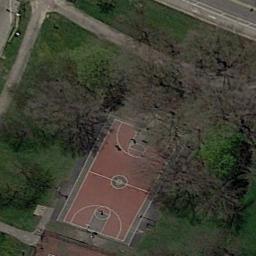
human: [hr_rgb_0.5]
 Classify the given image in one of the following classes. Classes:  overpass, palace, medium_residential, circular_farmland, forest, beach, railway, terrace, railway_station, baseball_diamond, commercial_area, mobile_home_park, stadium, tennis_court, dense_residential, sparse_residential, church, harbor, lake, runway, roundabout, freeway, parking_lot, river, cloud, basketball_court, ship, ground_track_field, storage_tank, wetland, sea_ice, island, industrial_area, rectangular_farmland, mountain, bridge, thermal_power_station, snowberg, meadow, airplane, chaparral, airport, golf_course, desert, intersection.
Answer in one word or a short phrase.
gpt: basketball_court